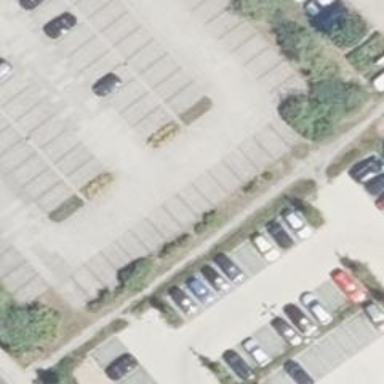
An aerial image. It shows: Parking aisle designated as service road.